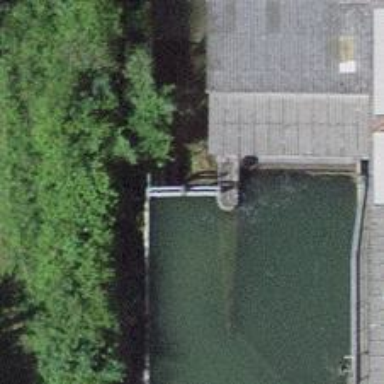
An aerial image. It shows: Weir in waterway.